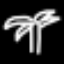
Label: palm tree